Question: What is the value of the measurement in the image?
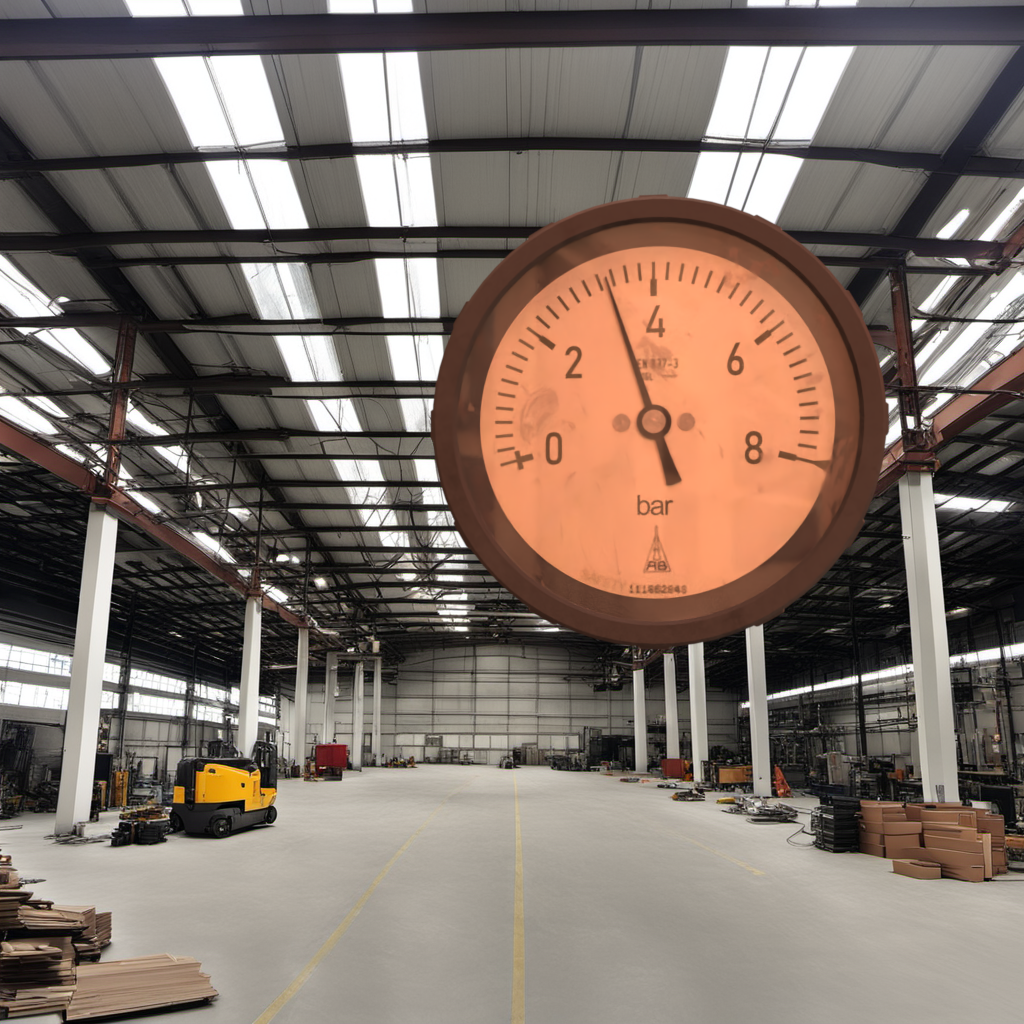
Answer: The result is 3.32
Question: What is the reading range of the measurement in the image?
Answer: The range is from 0 to 8
Question: What is the minimum and maximum value range of this measurement?
Answer: The minimum value is 0 and the maximum value is 8